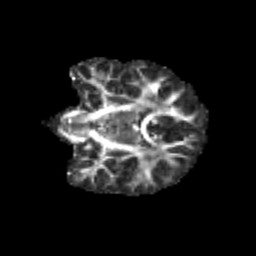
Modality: FA
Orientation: coronal
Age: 10
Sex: female
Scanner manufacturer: siemens
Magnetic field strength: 3 T
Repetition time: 3.8 s
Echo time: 0.07 s